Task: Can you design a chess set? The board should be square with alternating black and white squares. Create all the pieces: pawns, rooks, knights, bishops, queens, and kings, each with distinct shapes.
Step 1070:
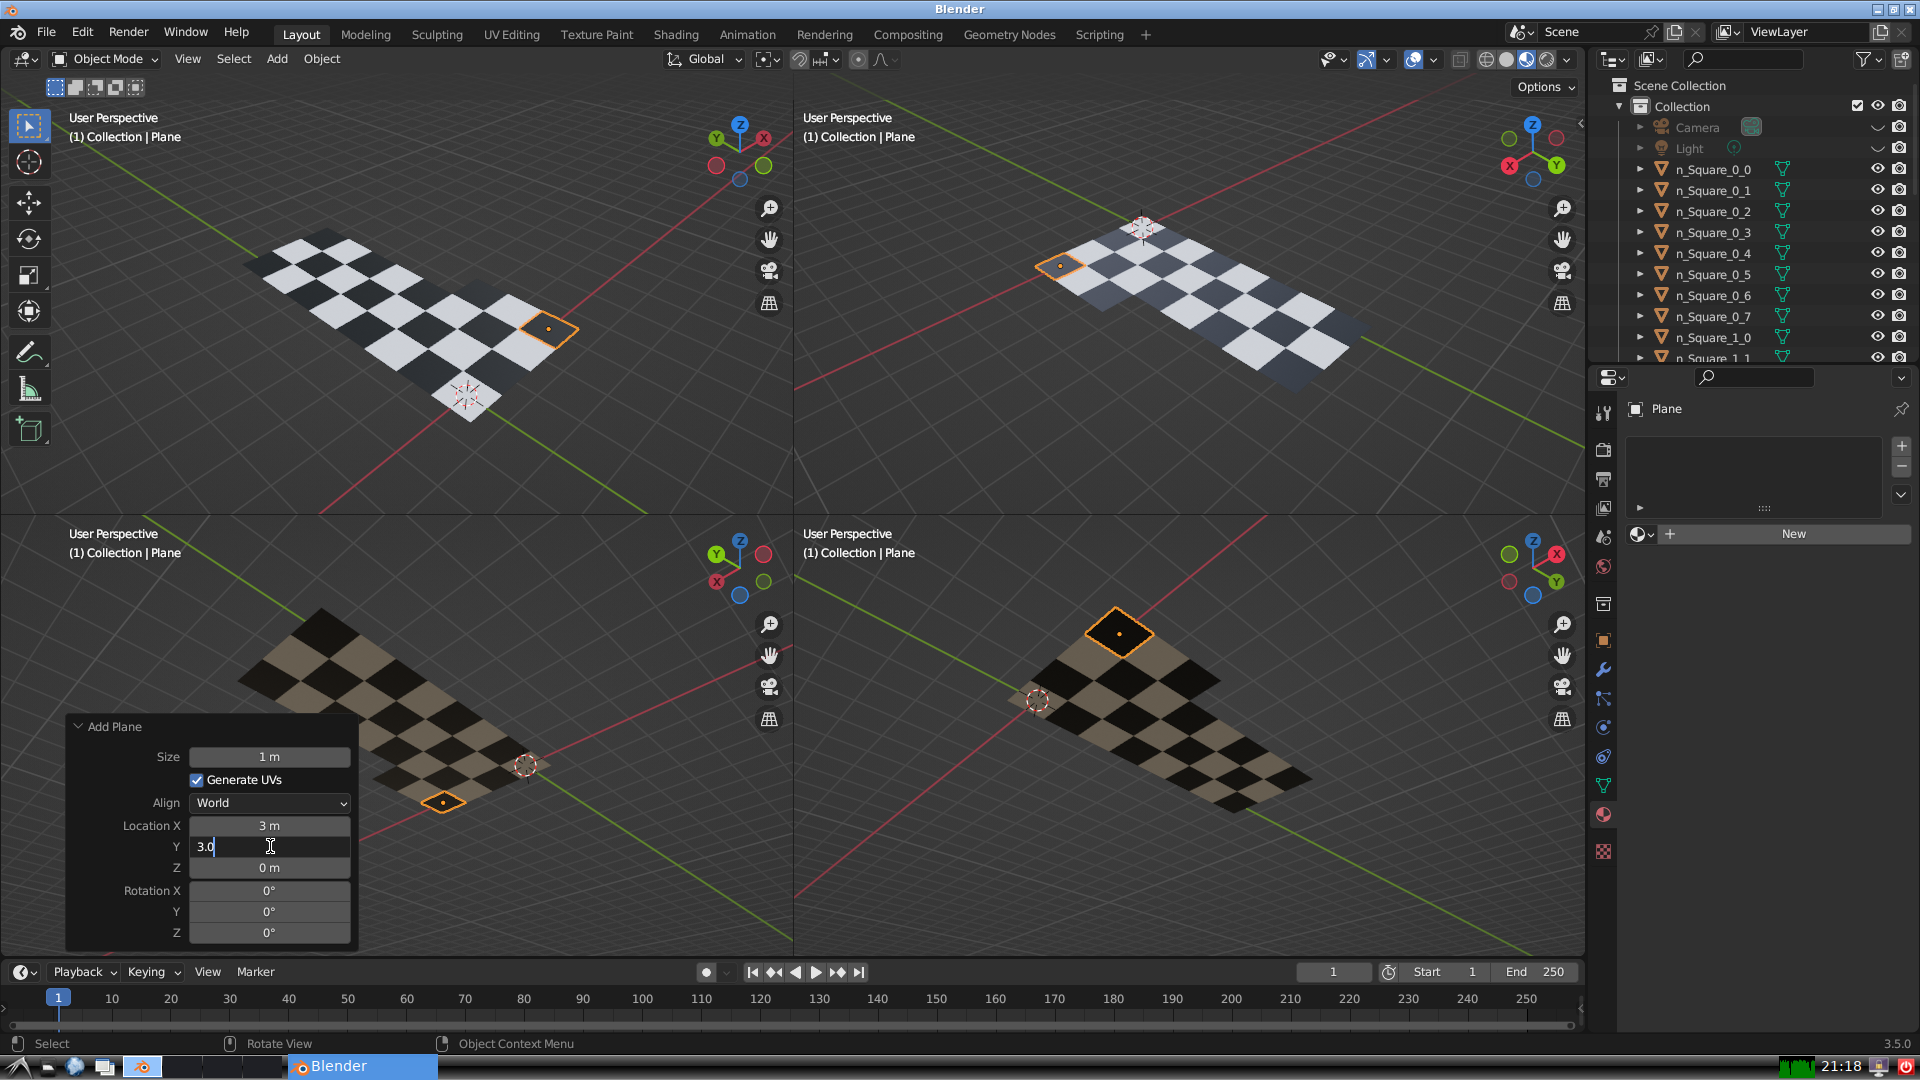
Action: {"key_press": ['Return']}